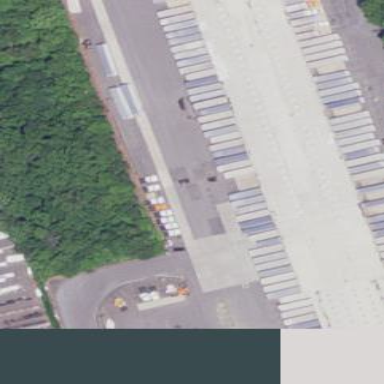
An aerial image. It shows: Warehouse building.